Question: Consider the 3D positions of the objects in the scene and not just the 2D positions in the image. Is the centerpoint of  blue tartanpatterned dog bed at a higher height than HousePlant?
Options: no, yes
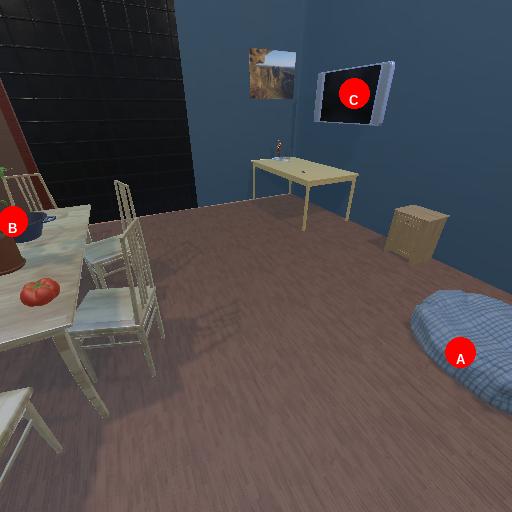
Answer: no